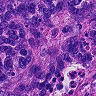
Metastatic tissue present: yes